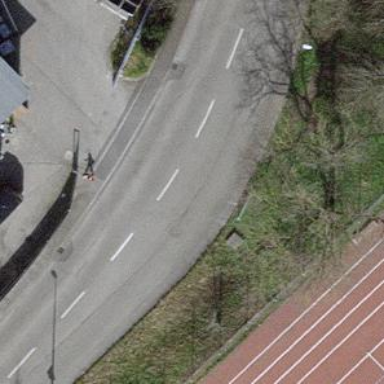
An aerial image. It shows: Unclassified road with asphalt surface.